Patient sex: F
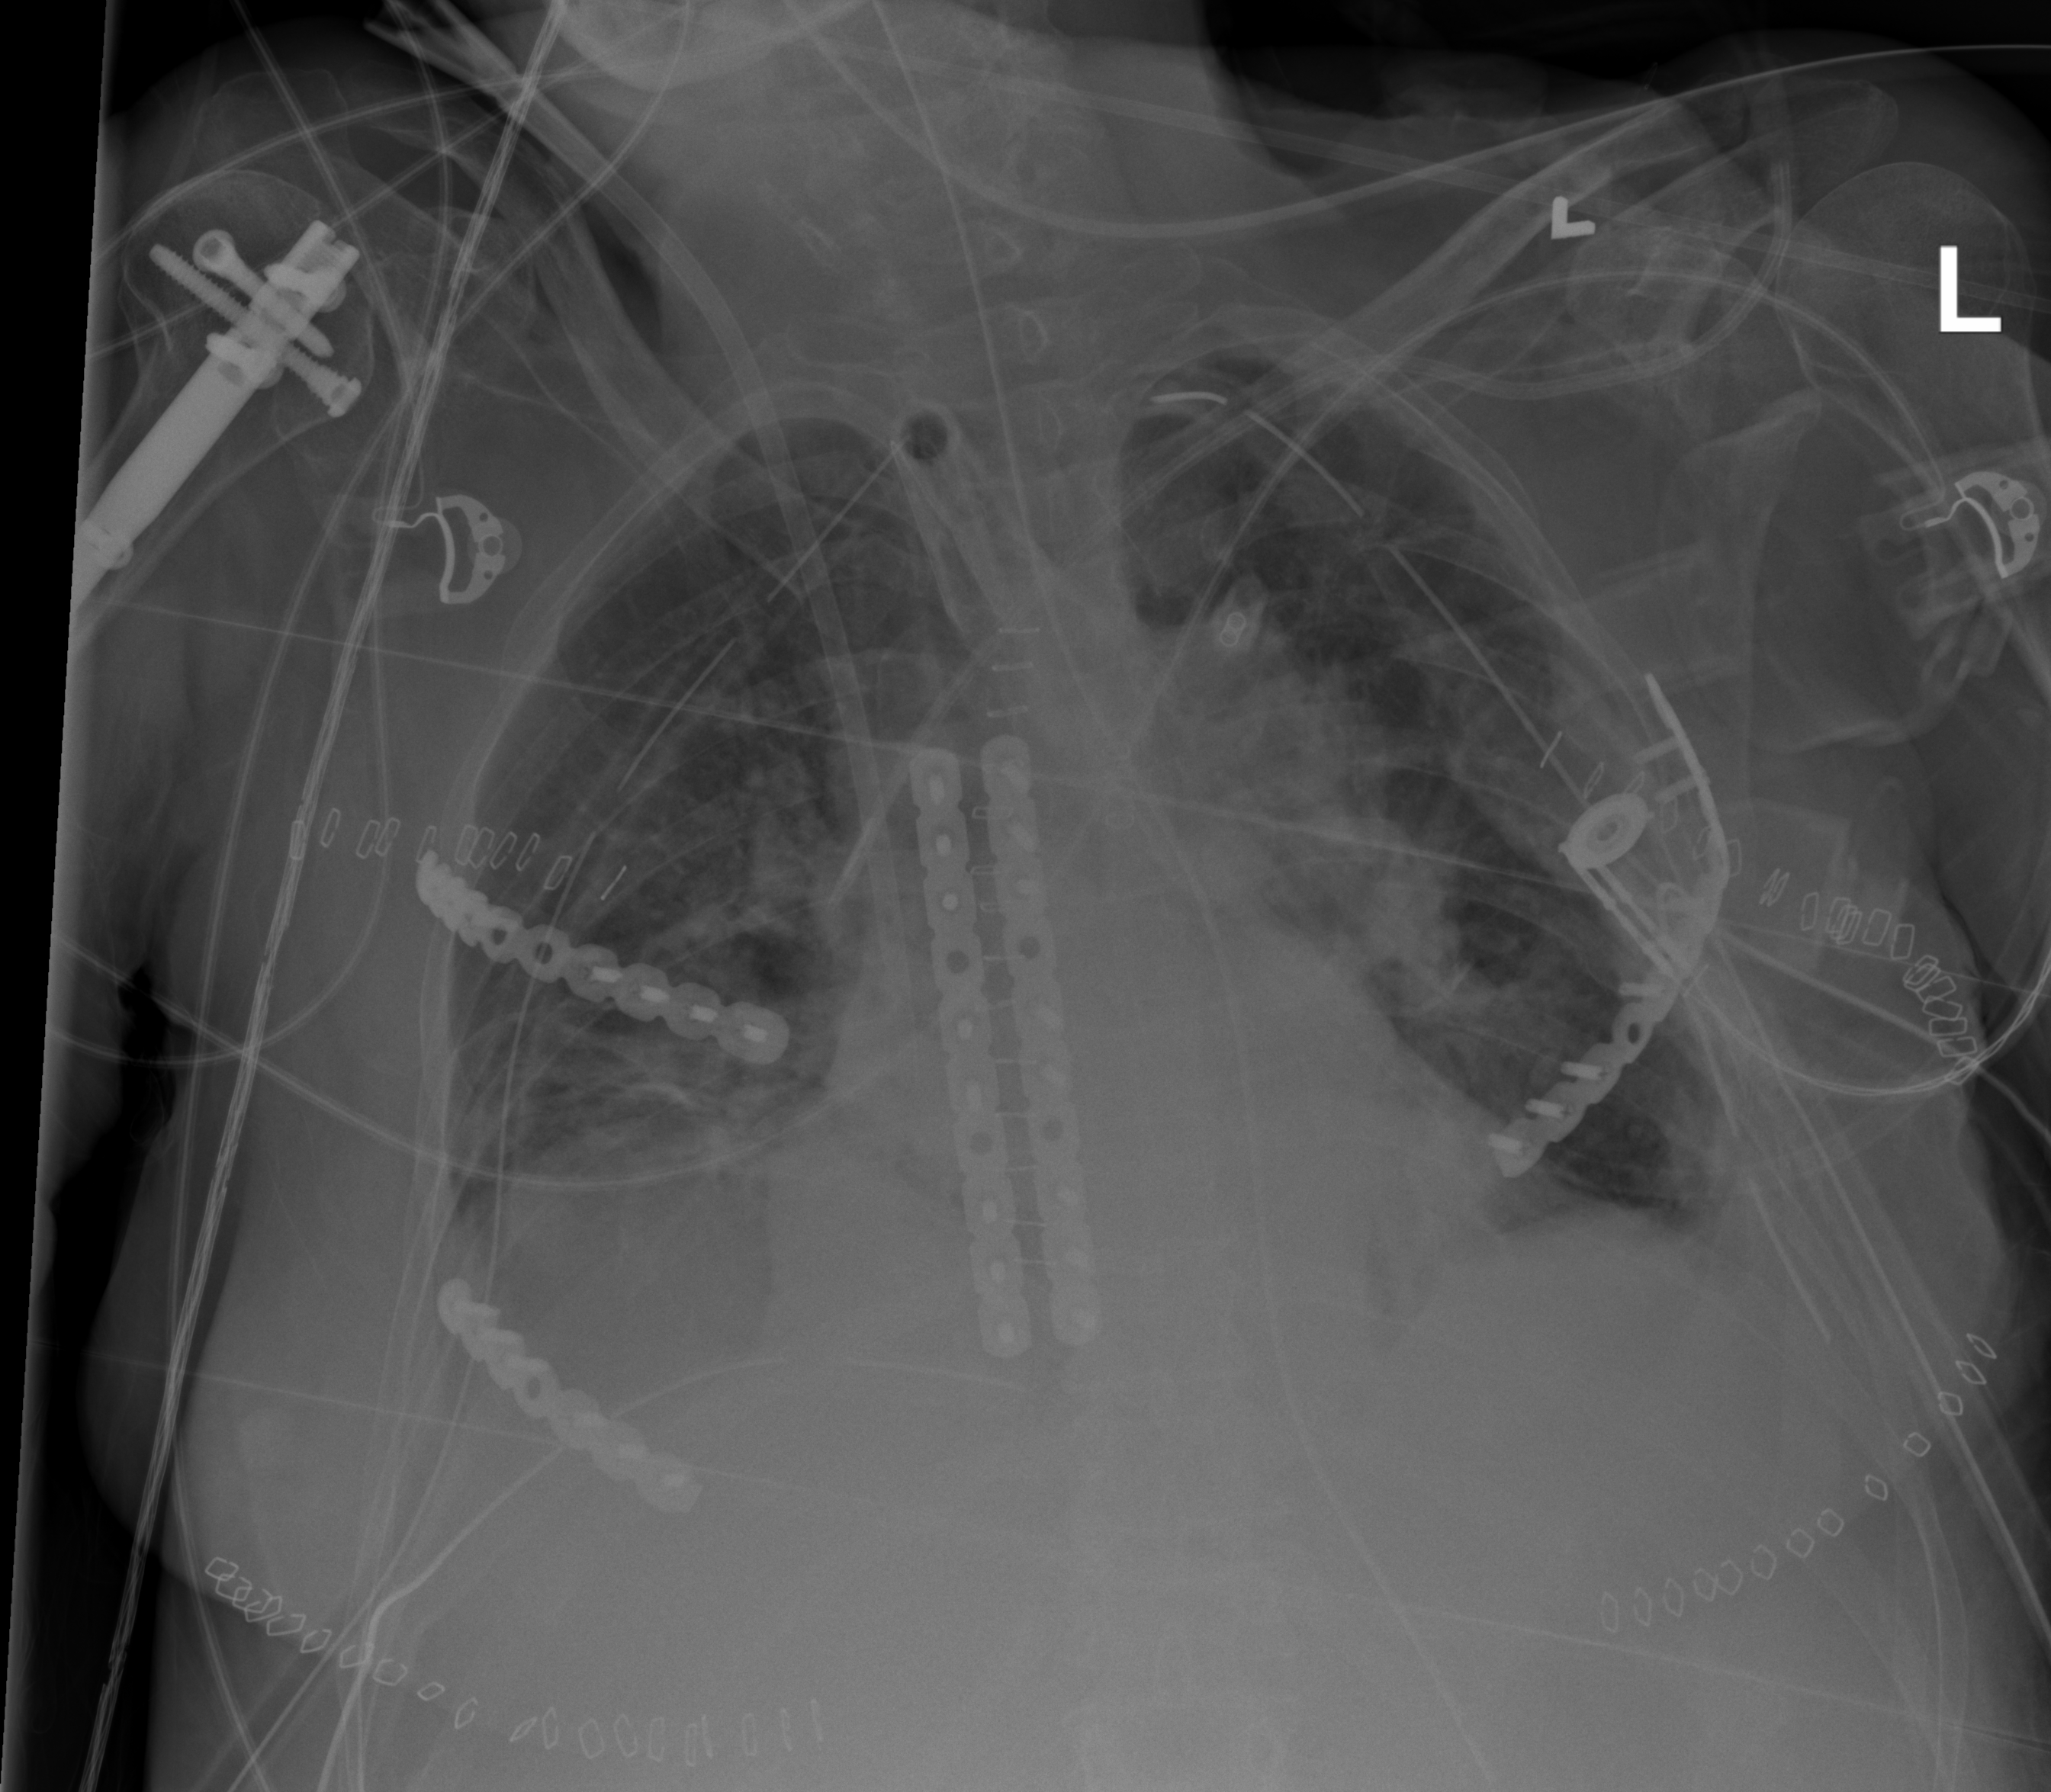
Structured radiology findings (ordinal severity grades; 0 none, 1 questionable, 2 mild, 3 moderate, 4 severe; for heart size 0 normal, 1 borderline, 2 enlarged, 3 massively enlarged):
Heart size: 1
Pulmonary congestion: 2
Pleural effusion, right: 2
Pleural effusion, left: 2
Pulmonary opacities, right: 2
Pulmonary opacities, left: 2
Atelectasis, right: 2
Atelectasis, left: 3